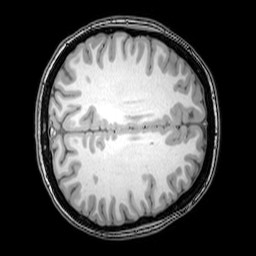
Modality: T1w
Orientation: axial
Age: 23
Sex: female
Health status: healthy
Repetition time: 0.081 s
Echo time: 0.037 s